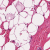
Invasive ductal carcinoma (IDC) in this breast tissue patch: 0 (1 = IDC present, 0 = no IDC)